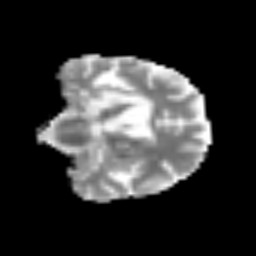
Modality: MD
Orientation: coronal
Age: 75
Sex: female
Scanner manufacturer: siemens
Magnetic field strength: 3 T
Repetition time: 3.2 s
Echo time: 0.081 s